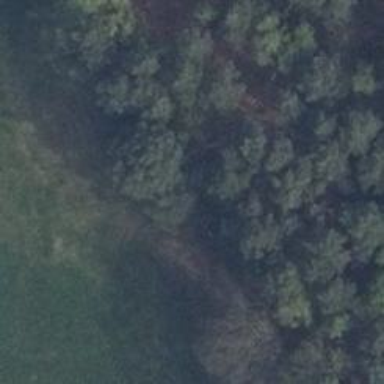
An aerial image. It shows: Hunting stand.